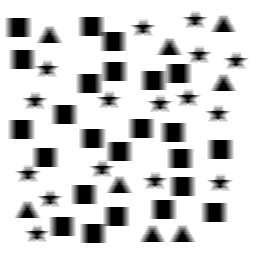
Squares: 24
Triangles: 8
Stars: 16
Total shapes: 48